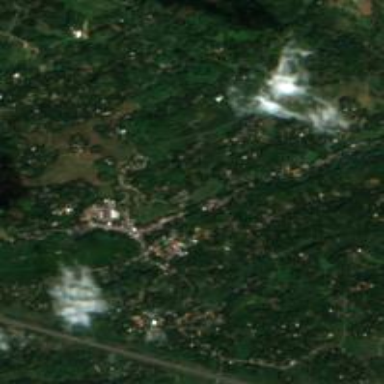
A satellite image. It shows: Village area.